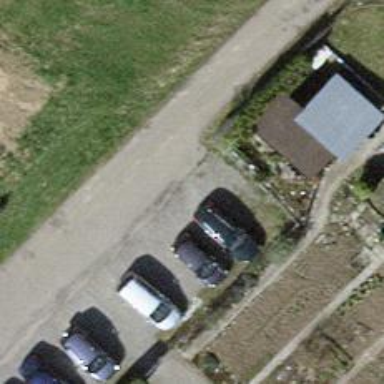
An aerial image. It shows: Hedge acting as barrier.